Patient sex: M
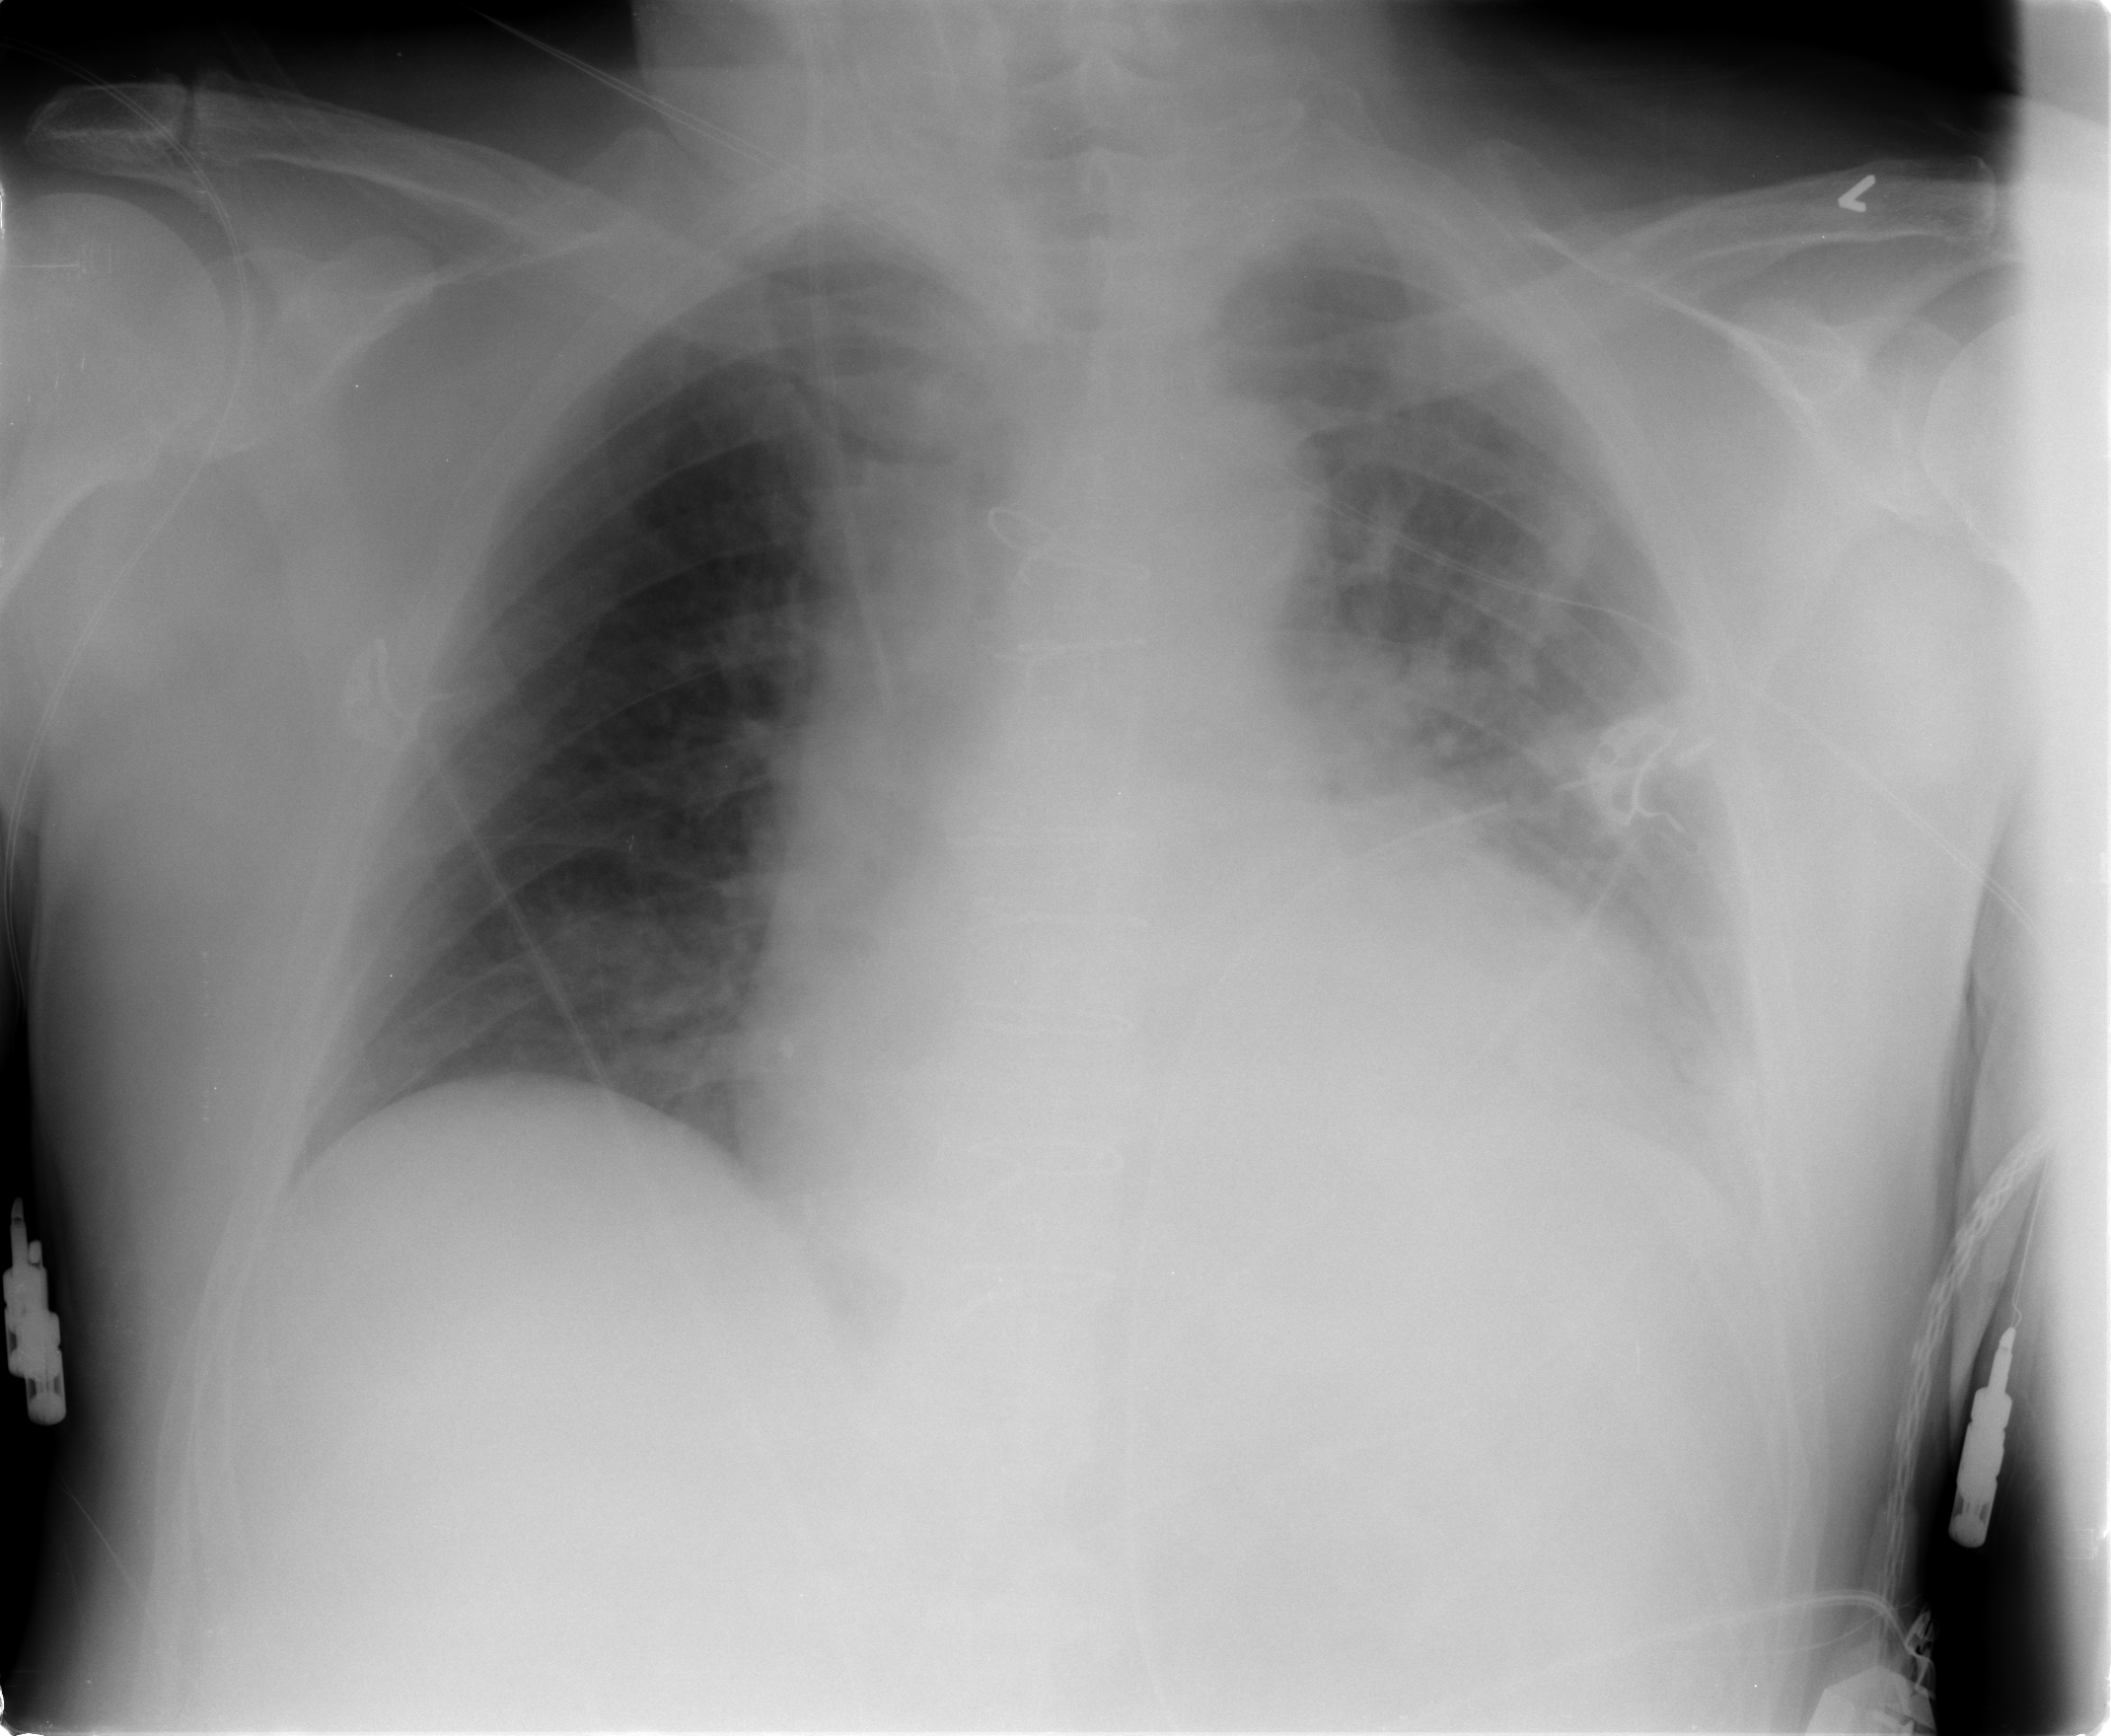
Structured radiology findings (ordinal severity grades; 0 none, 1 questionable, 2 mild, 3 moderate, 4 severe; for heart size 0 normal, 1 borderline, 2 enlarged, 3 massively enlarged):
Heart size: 2
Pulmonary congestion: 2
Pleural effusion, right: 0
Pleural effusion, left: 2
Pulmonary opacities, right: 0
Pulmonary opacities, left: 0
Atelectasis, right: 0
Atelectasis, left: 2